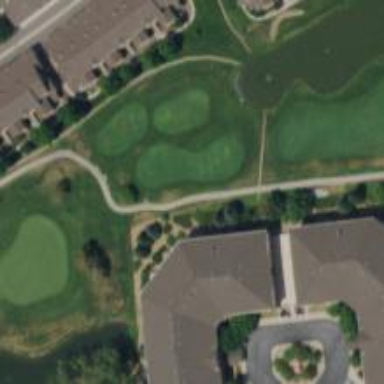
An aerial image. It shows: Golf cartpath that is also road path.